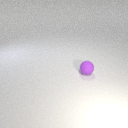
small purple rubber sphere